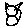
Label: cat